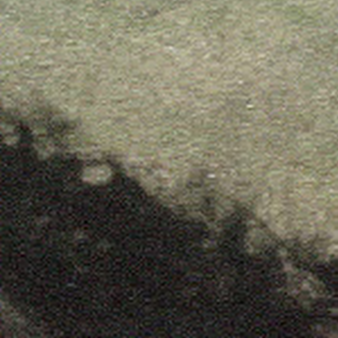
Label: other